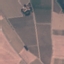
Land use / land cover: PermanentCrop